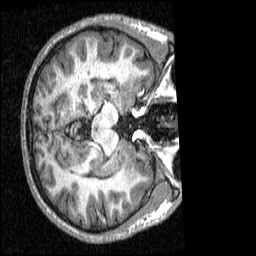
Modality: T1w
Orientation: axial